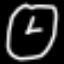
Label: clock